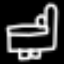
Label: bed